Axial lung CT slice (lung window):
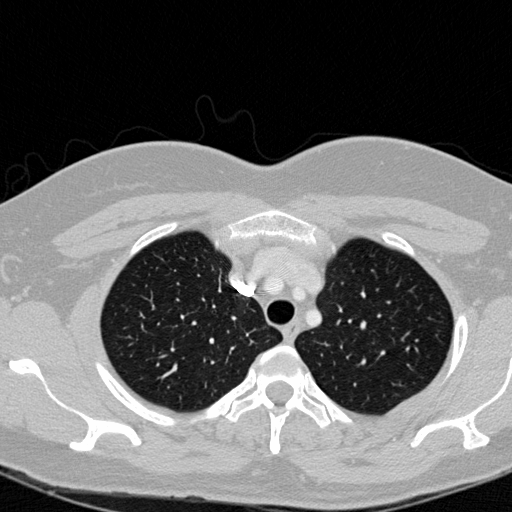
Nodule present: no